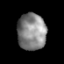
Tissue: prostate
Cell type: T cells
Senescence score: 0.3302
Nuclear area (px): 1028
Mean DAPI intensity: 135.567